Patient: sex F, age 82
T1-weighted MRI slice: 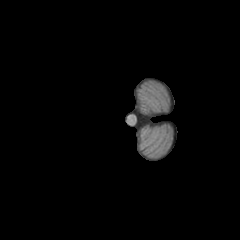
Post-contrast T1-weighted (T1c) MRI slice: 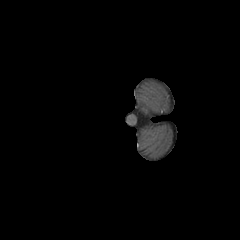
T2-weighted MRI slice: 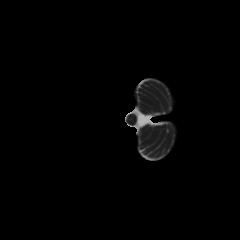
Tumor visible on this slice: no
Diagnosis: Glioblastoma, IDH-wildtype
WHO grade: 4